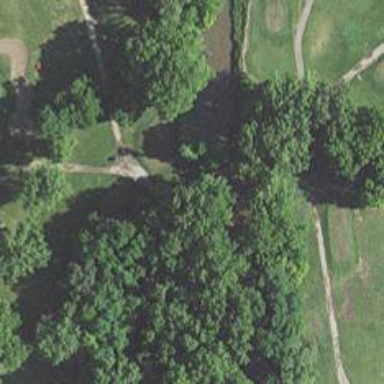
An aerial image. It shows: Footway that resembles golf path.